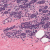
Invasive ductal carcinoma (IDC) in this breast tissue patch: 0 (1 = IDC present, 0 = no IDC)